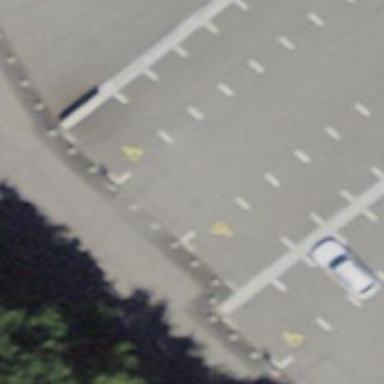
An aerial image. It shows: Bollard.